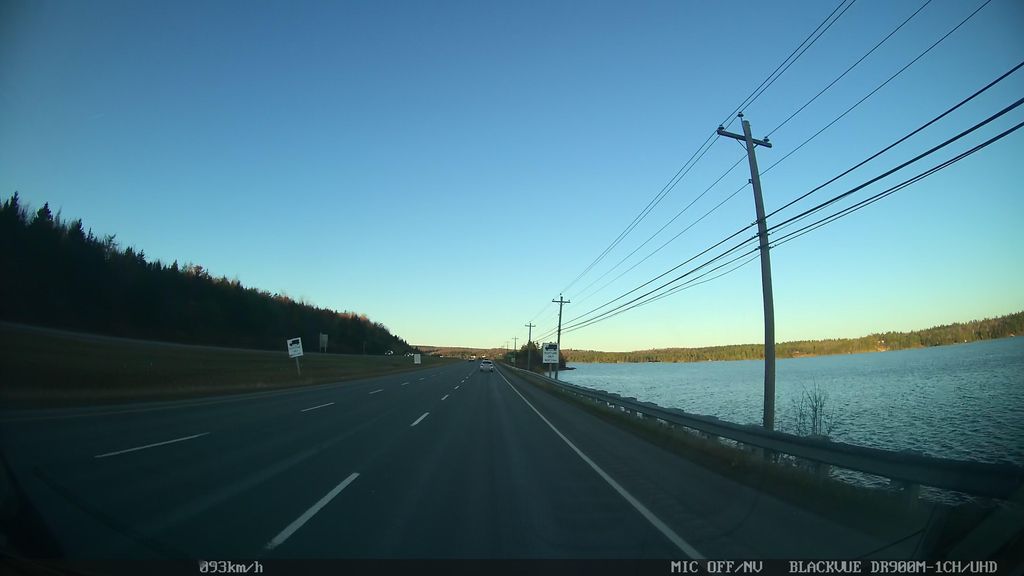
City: halifax